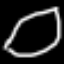
Label: leaf